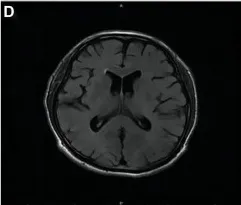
MRI images of the orbit, cervical spine, and brain. Brain MRI.
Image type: radiology (mri)